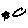
Label: flower